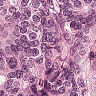
Metastatic tissue present: yes